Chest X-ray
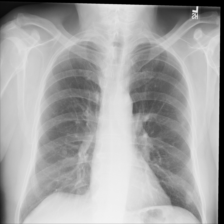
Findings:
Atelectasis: negative
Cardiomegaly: negative
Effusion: negative
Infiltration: negative
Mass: negative
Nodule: negative
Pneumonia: negative
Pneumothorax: negative
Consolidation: negative
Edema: negative
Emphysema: negative
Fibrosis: positive
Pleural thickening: negative
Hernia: negative